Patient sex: F
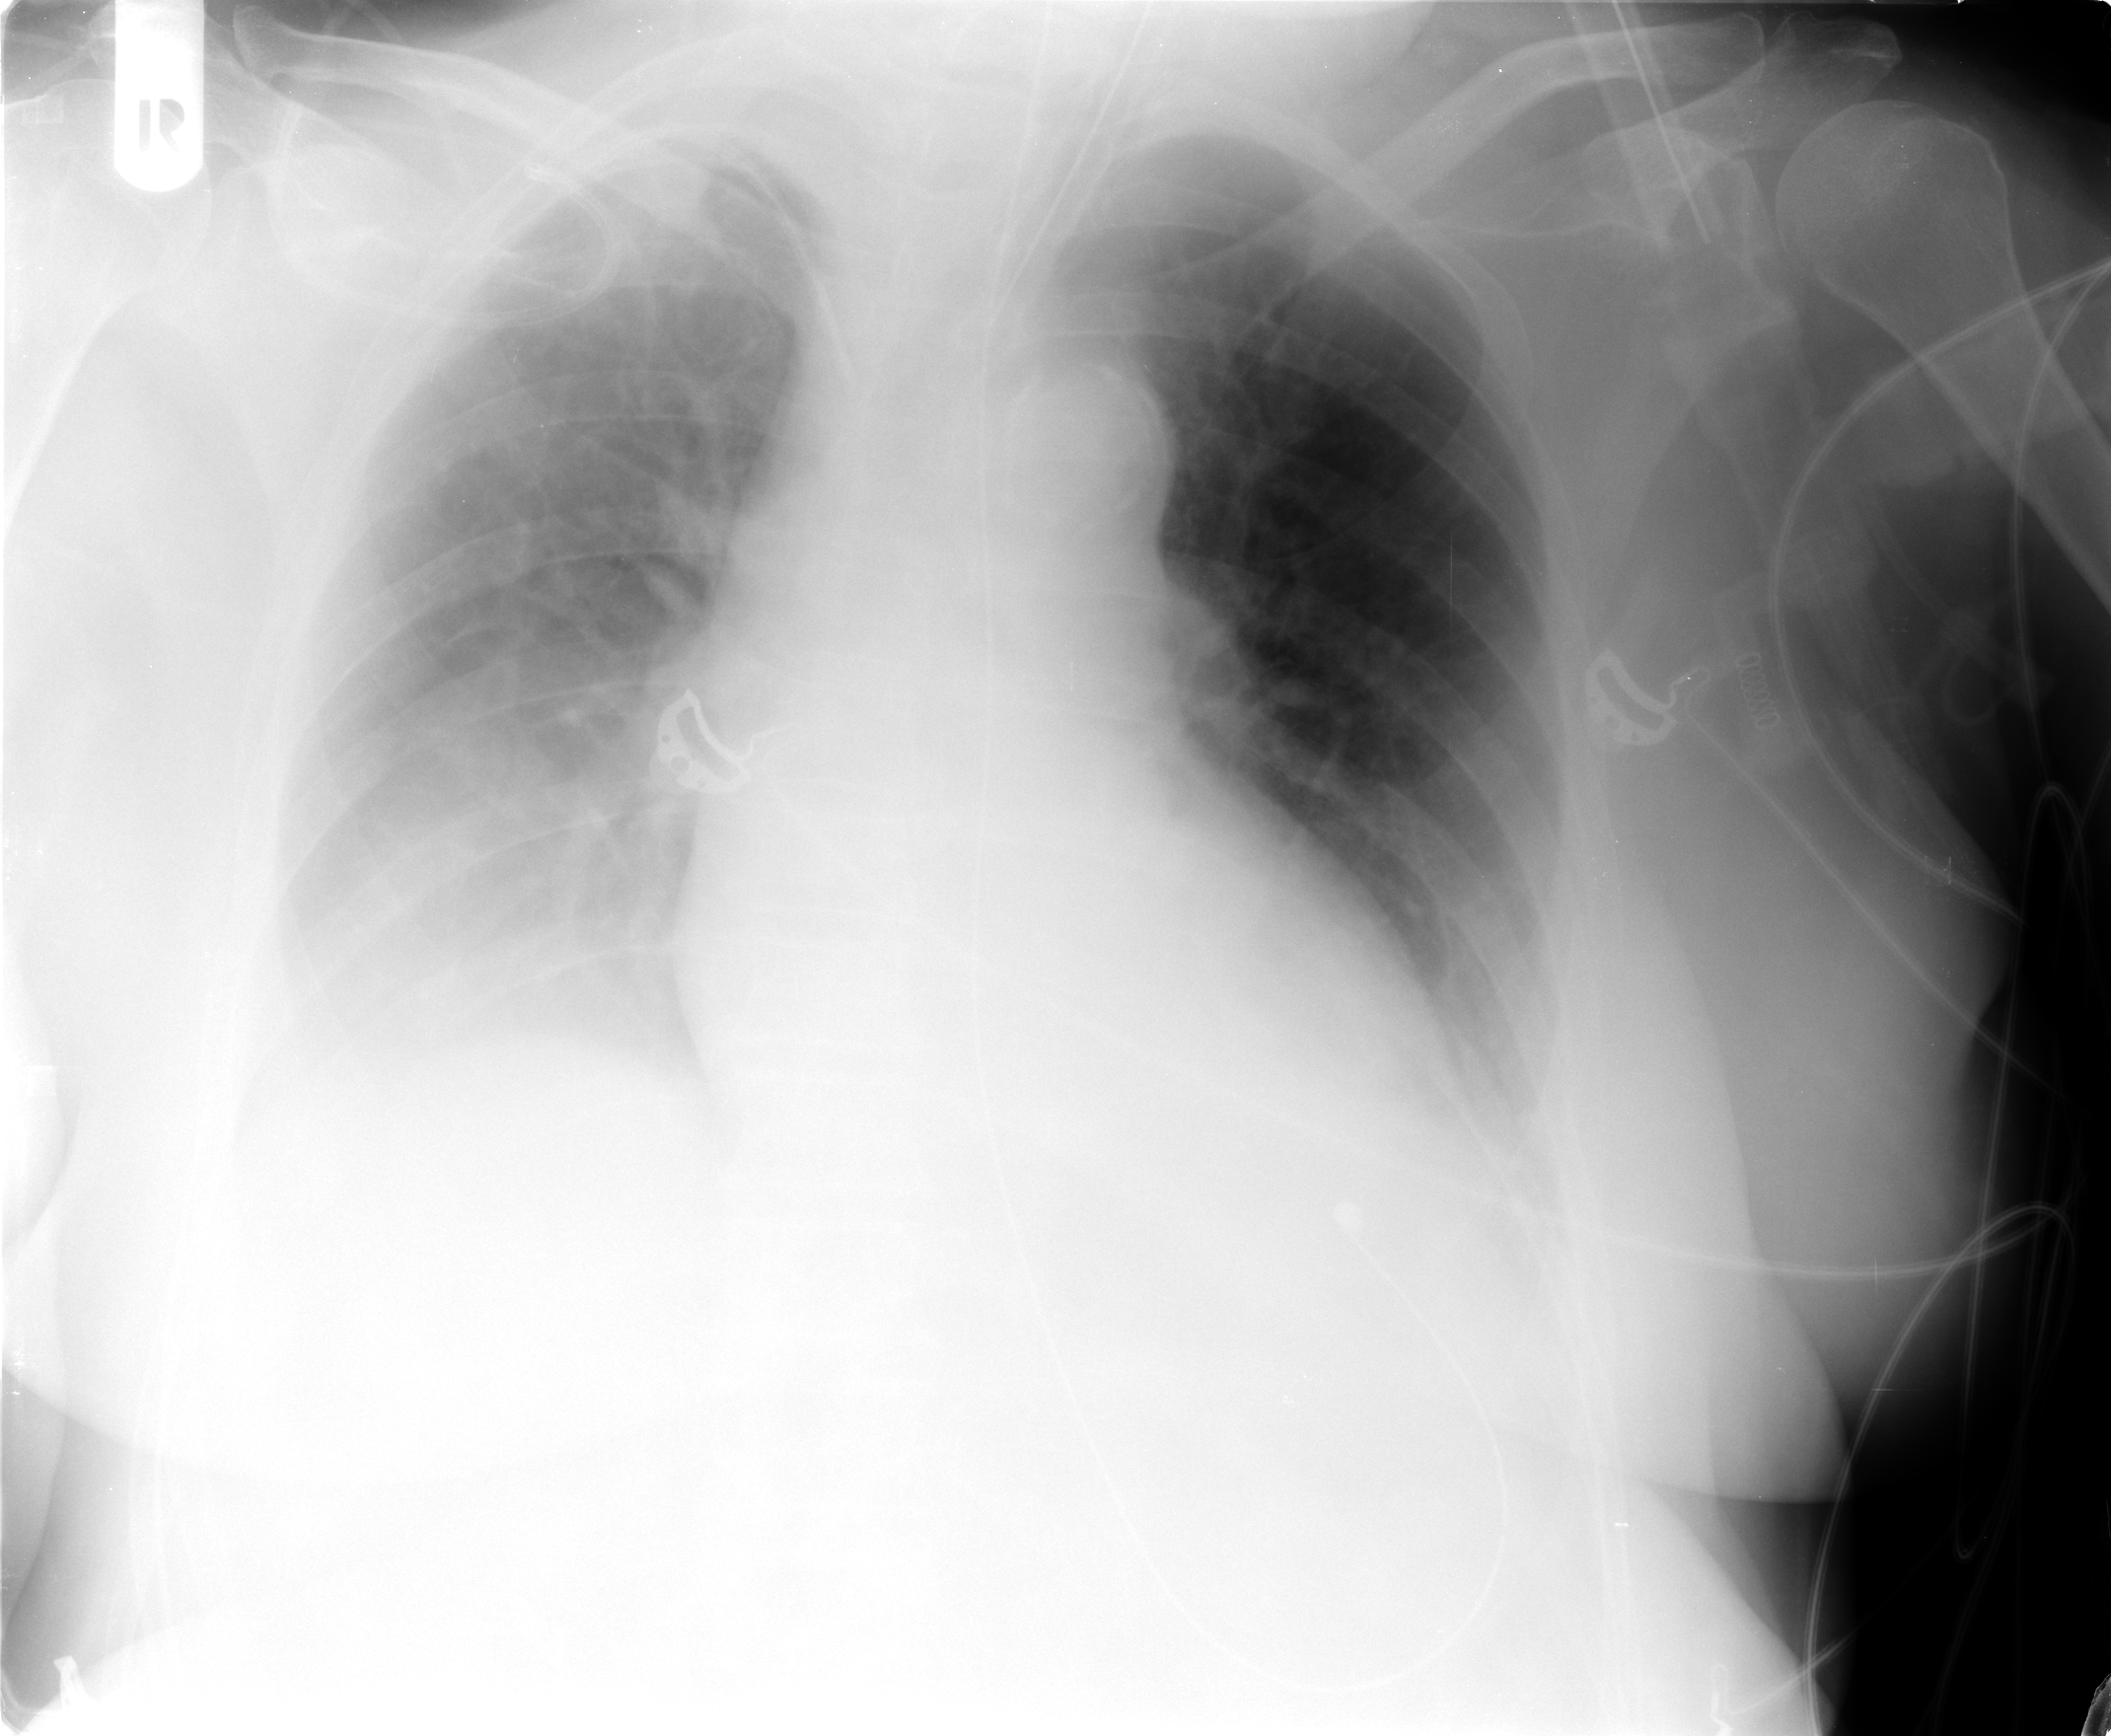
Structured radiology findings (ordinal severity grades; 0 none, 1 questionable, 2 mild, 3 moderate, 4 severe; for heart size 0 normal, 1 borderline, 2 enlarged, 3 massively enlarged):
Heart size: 2
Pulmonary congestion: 0
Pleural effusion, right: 3
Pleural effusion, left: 0
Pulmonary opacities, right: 0
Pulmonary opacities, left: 0
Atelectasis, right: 2
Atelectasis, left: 0